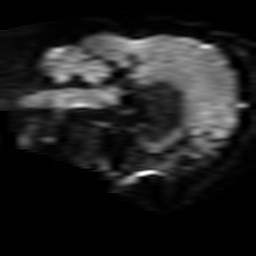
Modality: TRACE
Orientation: sagittal
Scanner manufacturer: philips
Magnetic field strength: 3 T
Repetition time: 3.601 s
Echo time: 0.076 s